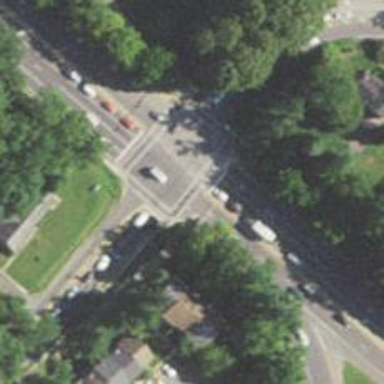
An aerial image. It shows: Marked road crossing.